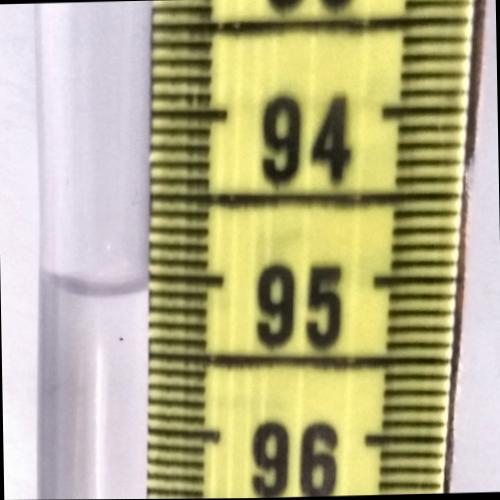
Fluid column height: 95.1 cm